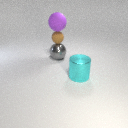
large purple rubber sphere above small brown rubber sphere